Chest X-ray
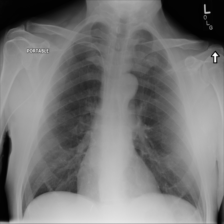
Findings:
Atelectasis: negative
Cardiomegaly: negative
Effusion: negative
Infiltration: negative
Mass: negative
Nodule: negative
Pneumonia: negative
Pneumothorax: negative
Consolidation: negative
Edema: negative
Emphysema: negative
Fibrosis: negative
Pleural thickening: negative
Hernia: negative